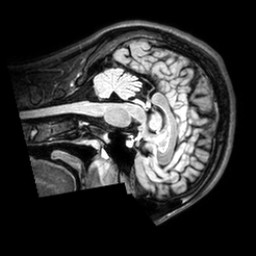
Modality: T1w
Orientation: sagittal
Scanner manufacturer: philips
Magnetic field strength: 3 T
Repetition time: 4.8 s
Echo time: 0.2586 s